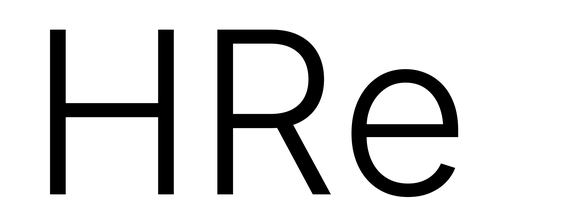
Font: Inter_Light